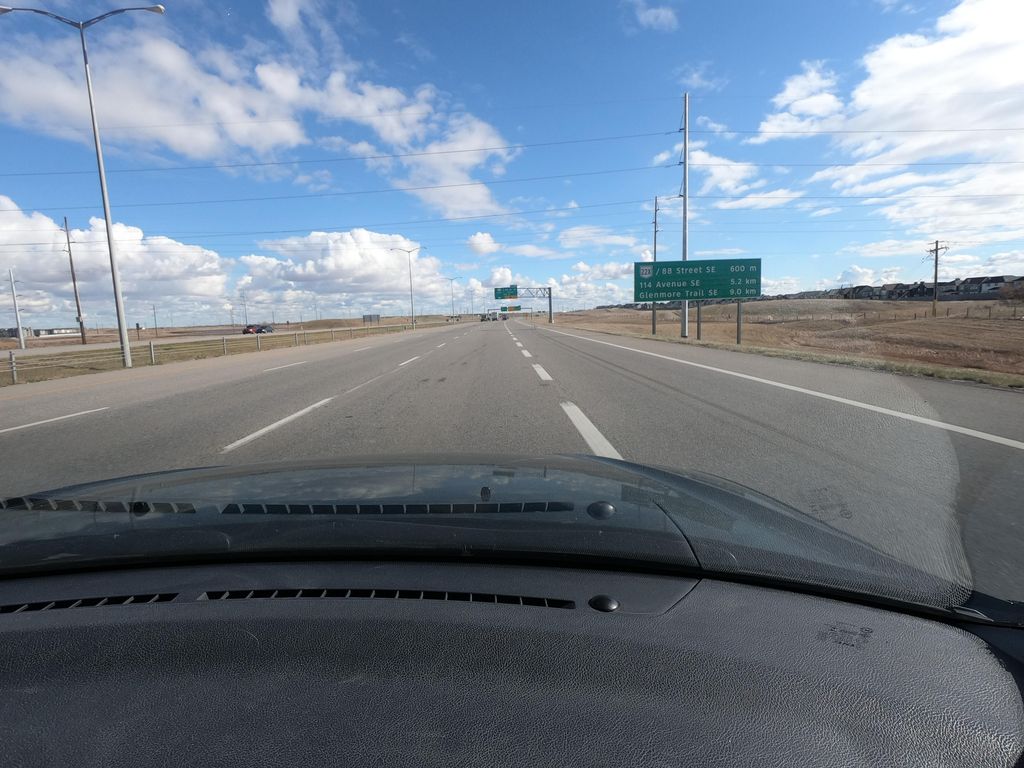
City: calgary